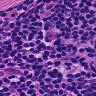
Metastatic tissue present: no